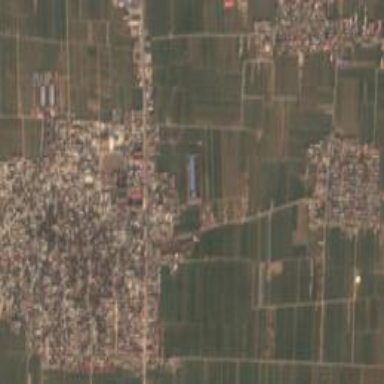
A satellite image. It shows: Ethnic township within town.